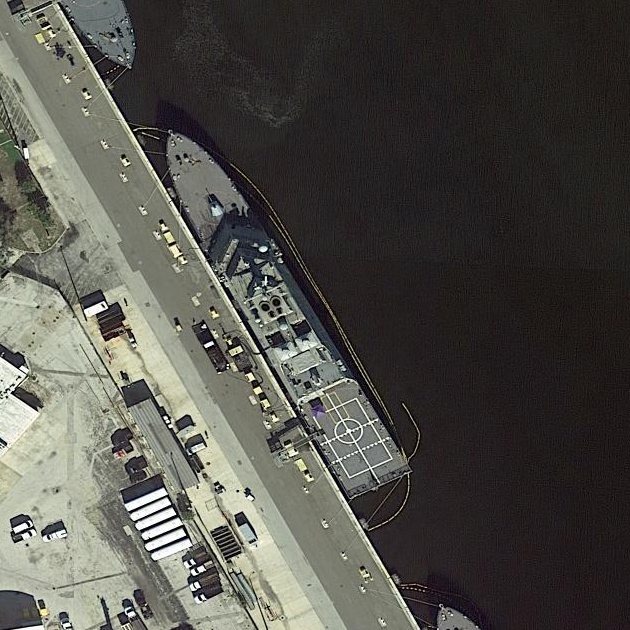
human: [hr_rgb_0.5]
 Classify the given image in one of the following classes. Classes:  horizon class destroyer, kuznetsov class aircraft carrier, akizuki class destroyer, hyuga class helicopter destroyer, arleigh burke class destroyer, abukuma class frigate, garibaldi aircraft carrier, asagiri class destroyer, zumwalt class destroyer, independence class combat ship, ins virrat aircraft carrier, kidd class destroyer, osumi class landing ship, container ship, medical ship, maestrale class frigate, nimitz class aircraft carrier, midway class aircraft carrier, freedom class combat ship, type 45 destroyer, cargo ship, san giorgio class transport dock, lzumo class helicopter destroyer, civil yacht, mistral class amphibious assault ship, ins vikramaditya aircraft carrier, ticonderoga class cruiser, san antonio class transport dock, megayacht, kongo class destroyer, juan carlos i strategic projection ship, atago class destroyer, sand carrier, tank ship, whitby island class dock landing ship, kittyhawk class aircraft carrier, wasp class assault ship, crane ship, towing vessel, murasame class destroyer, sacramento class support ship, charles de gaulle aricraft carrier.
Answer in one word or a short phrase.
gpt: Freedom class combat ship